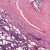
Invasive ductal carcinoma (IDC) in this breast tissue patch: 1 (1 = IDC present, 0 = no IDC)